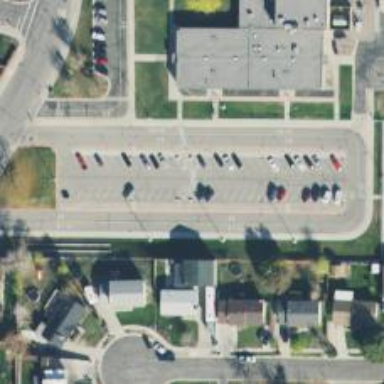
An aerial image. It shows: Parking space.